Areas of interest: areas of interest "Commercial service"
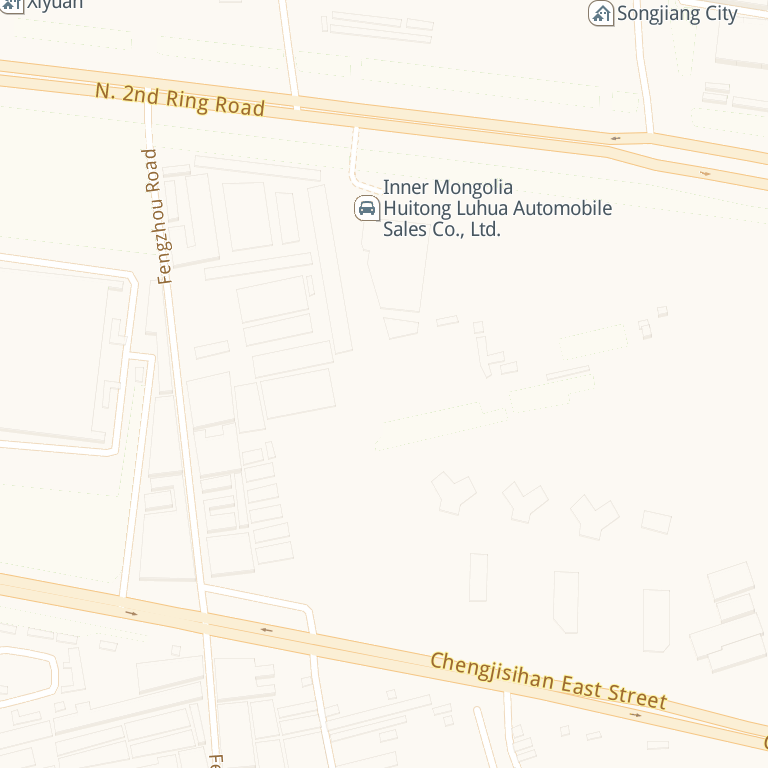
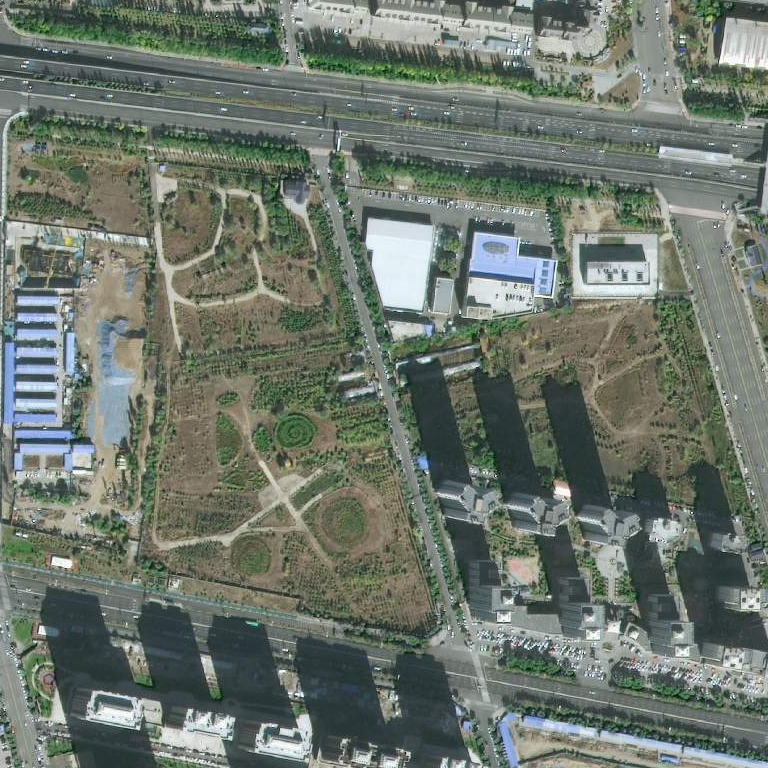